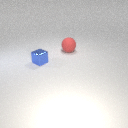
large red rubber sphere to the right of small blue metal cube